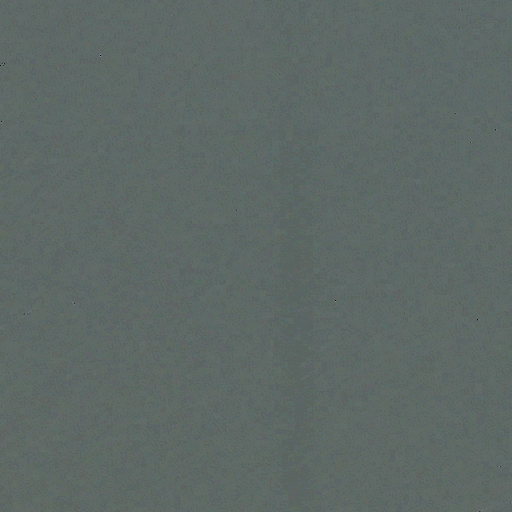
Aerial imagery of bar in Alabama named Big Jump Bar (historical) containing only open water